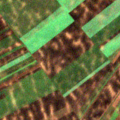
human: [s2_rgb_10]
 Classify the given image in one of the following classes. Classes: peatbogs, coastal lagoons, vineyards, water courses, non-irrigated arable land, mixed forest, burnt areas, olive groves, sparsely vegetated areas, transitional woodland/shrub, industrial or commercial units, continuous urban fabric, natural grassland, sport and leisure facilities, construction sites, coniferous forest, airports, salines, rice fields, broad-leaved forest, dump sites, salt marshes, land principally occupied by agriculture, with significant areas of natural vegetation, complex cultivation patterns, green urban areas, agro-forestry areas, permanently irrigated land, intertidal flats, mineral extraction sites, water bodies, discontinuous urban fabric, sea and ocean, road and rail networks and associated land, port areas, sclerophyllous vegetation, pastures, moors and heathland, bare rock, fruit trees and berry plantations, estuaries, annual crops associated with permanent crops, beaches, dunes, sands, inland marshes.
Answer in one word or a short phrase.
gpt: non-irrigated arable land